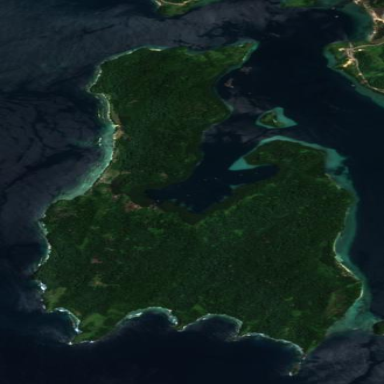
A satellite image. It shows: Island with natural coastline.